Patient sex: M
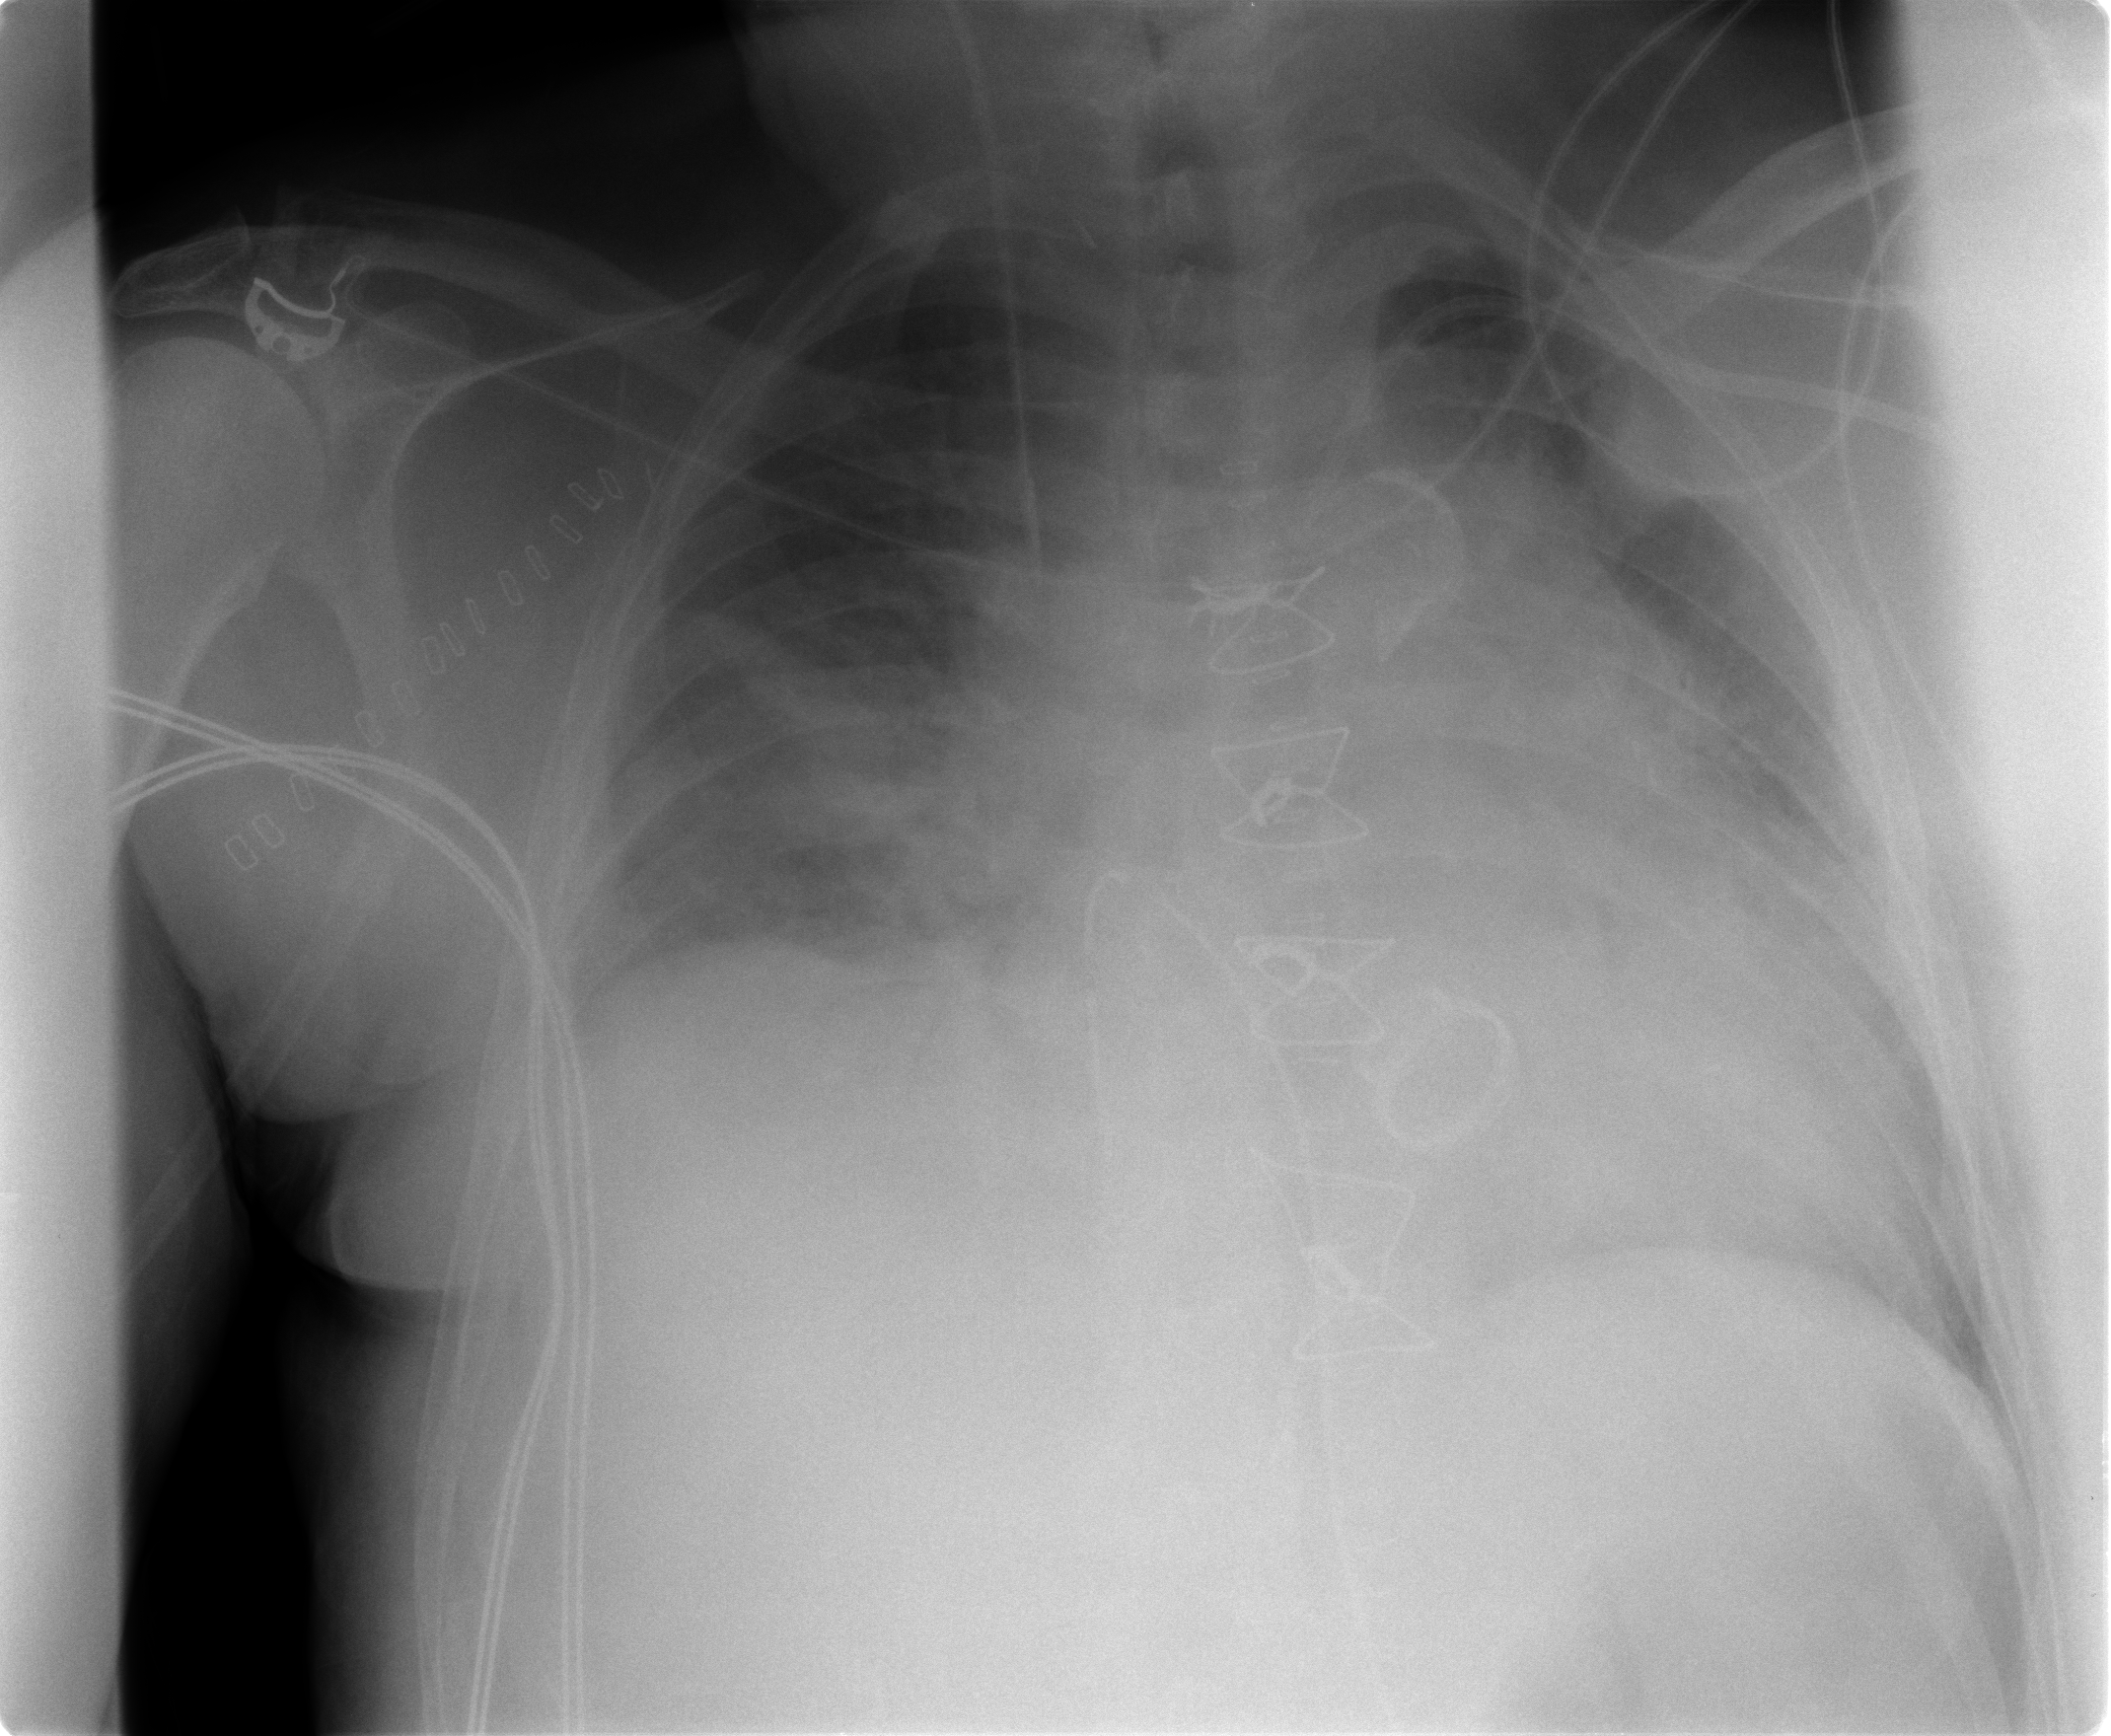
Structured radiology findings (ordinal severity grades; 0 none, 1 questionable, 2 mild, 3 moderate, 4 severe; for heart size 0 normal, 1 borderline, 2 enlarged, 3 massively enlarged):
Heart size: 3
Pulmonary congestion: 4
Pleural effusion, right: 2
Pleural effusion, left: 2
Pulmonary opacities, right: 1
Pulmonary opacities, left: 1
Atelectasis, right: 2
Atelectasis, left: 2